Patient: sex F, age 36
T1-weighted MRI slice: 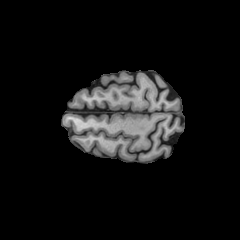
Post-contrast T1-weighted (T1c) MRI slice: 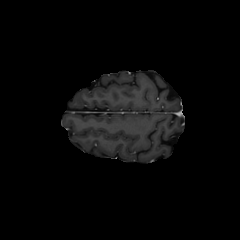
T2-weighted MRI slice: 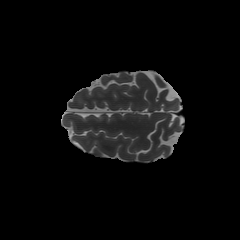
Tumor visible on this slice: no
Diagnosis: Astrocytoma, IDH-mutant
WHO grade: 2